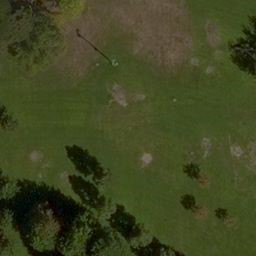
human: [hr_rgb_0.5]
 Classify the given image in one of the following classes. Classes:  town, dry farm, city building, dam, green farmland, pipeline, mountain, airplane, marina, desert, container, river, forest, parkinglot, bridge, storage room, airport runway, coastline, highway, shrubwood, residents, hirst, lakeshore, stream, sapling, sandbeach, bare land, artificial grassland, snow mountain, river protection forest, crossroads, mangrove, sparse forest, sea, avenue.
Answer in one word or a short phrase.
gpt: artificial grassland